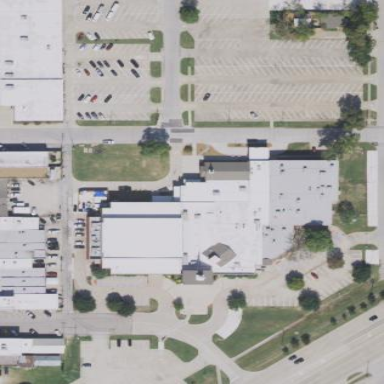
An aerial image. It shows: Commercial building.